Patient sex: F
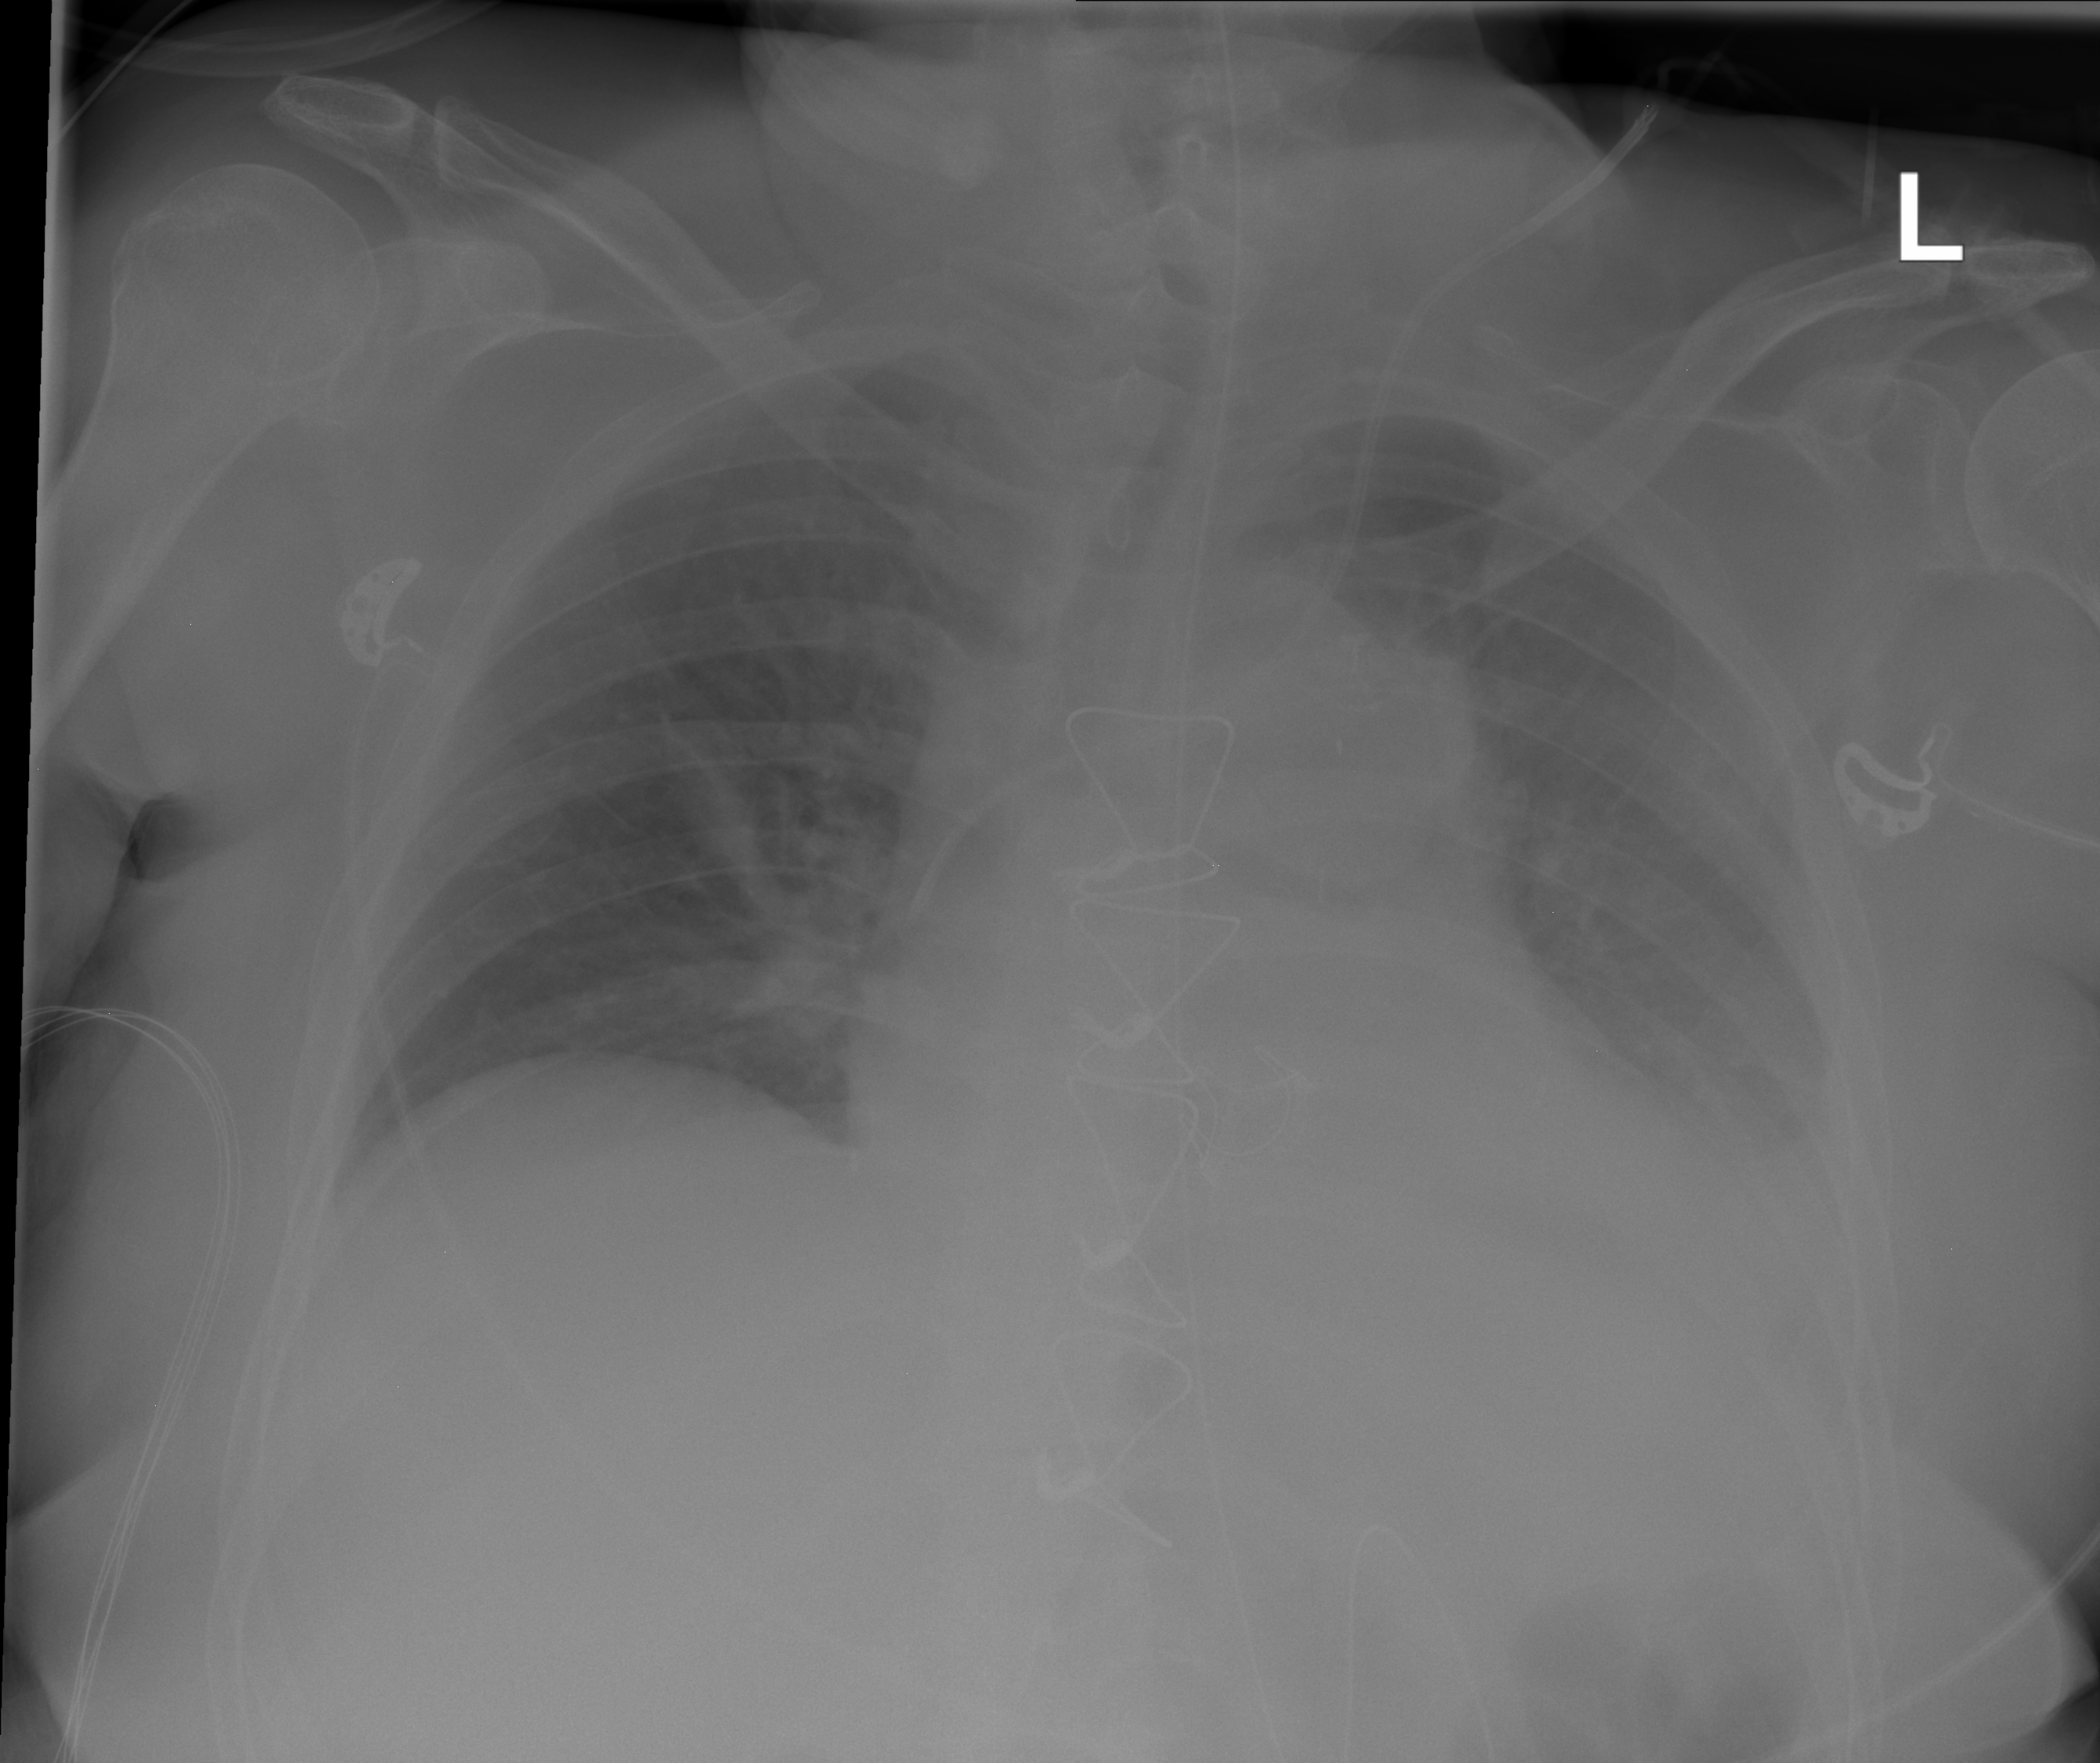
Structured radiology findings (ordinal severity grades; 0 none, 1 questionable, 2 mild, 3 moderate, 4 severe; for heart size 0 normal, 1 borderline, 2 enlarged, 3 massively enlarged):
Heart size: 0
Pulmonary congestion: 0
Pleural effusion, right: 2
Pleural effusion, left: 3
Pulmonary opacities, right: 0
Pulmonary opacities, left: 0
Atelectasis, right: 2
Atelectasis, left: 3